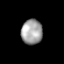
Tissue: prostate
Cell type: Myeloid cells
Senescence score: 0.2411
Nuclear area (px): 518
Mean DAPI intensity: 161.297